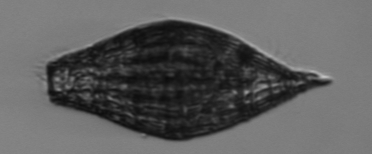
Label: Tiarina_fusus